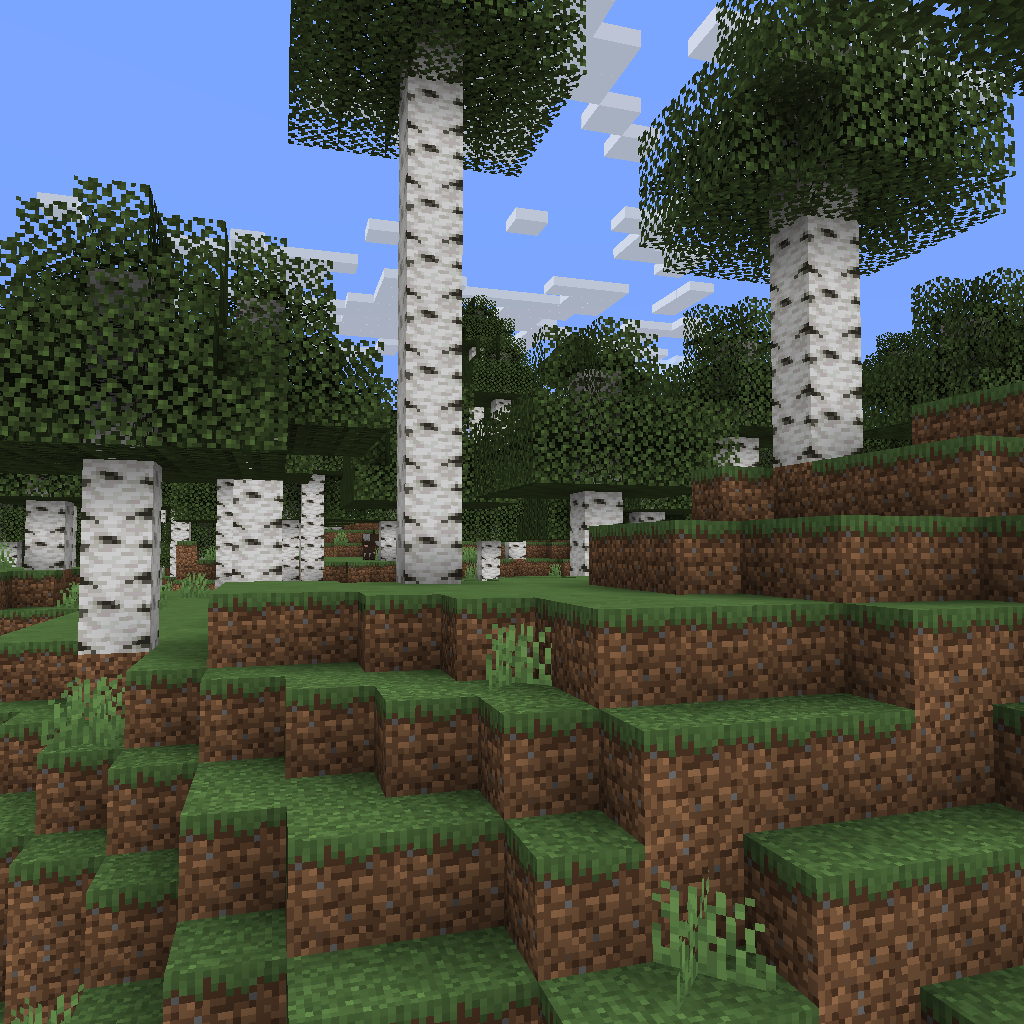
birch forest on hill